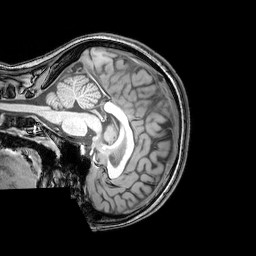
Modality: T1w
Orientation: sagittal
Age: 25
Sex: female
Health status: healthy
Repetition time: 0.081 s
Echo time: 0.037 s